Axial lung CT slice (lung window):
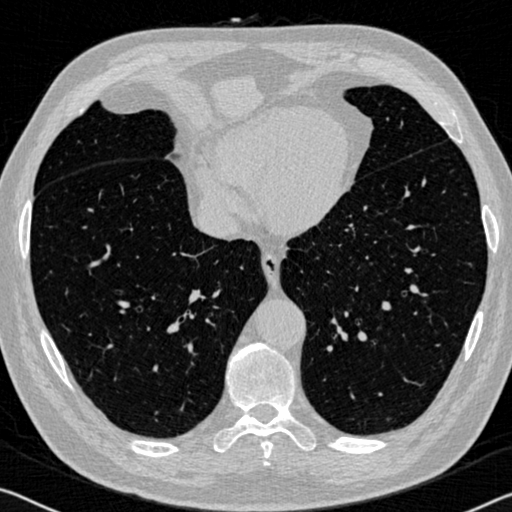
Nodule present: no